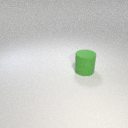
large green rubber cylinder